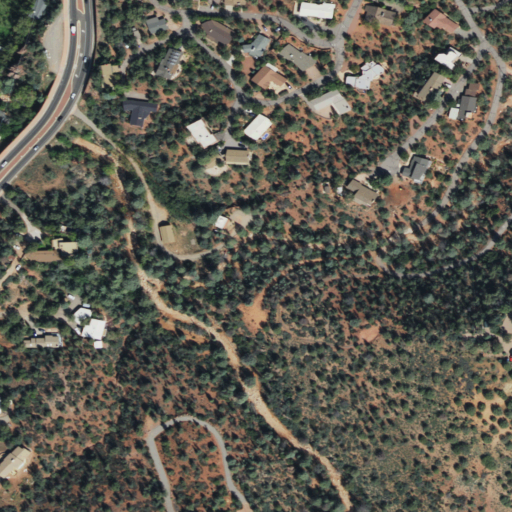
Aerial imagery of valley in Arizona named Margs Draw containing low intensity development, shrub, evergreen forest, open development, medium intensity development, and woody wetlands